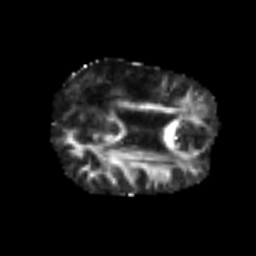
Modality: FA
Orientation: axial
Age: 60
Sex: male
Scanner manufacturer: siemens
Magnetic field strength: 3 T
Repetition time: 6.1 s
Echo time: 0.101 s